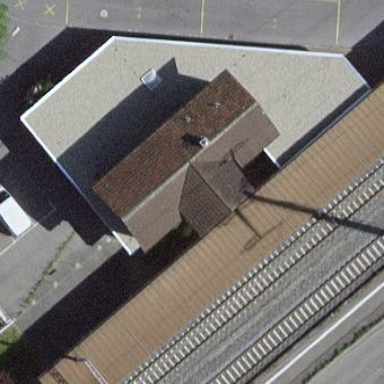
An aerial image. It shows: Transportation building.